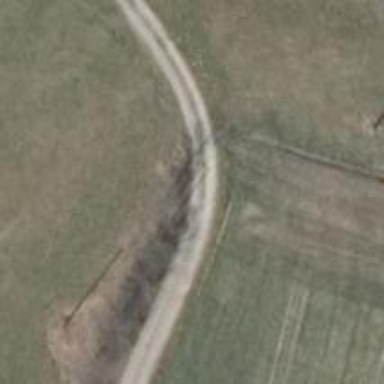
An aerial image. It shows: Driveway with compacted surface.